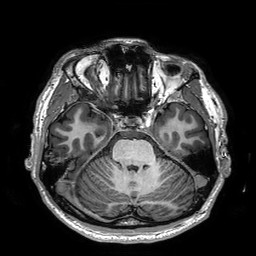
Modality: T1w
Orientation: coronal
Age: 37
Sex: male
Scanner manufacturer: philips
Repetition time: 0.006428 s
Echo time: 0.00294 s